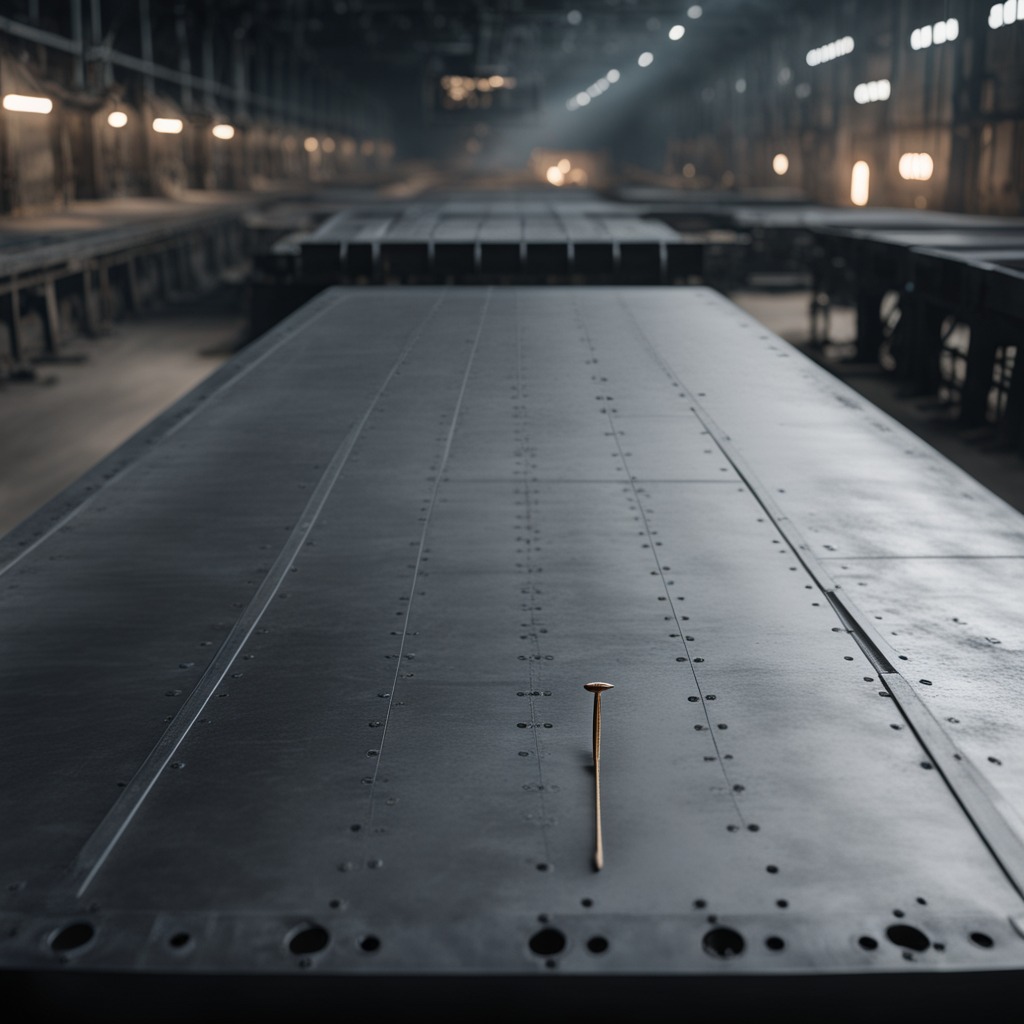
A nail is lying on the cold steel table in the mining workshop.